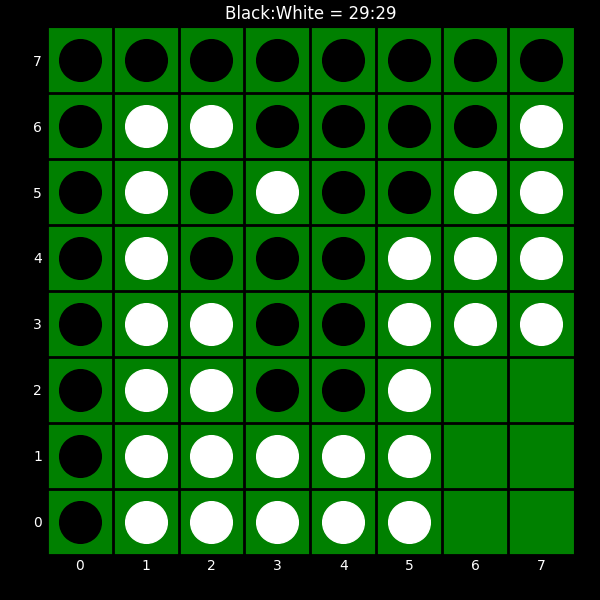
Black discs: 29
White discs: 29